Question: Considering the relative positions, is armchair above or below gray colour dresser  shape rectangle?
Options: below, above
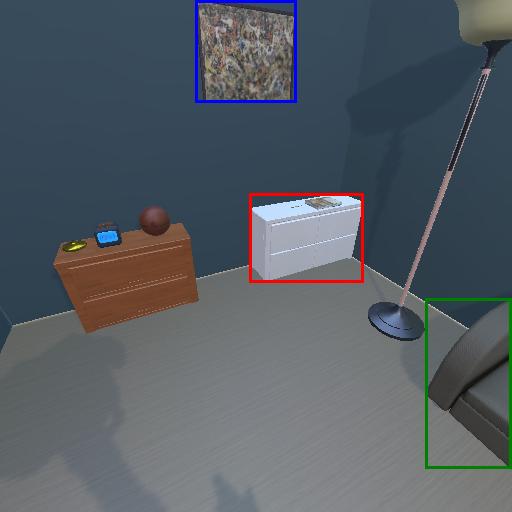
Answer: below